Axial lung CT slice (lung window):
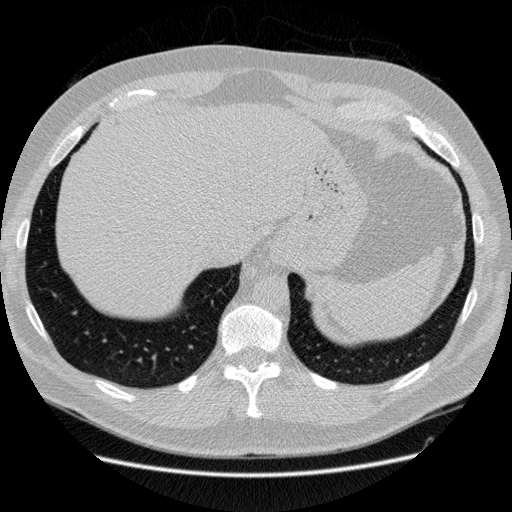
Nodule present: no